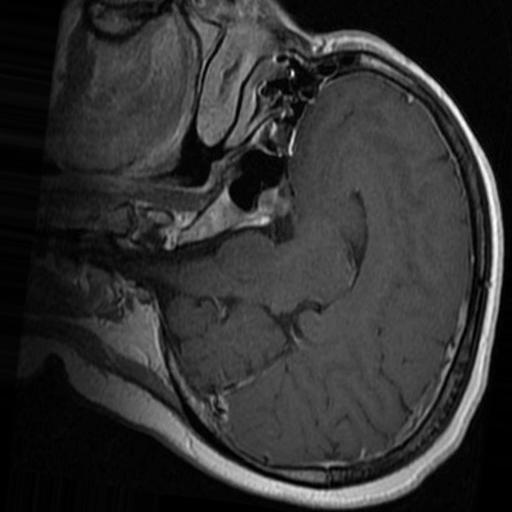
Label: brain_tumor